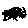
Label: triangle